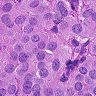
Metastatic tissue present: yes